Aerial crown-view tile of a tropical tree (Barro Colorado Island, Panama), acquired 20250715:
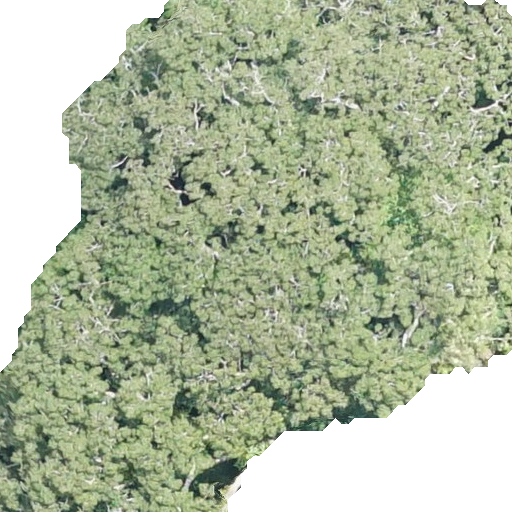
Species: Ceiba pentandra
GBIF accepted scientific name: Ceiba pentandra
Crown area: 343.02 m²